Question: What is the reading of the measurement in the image?
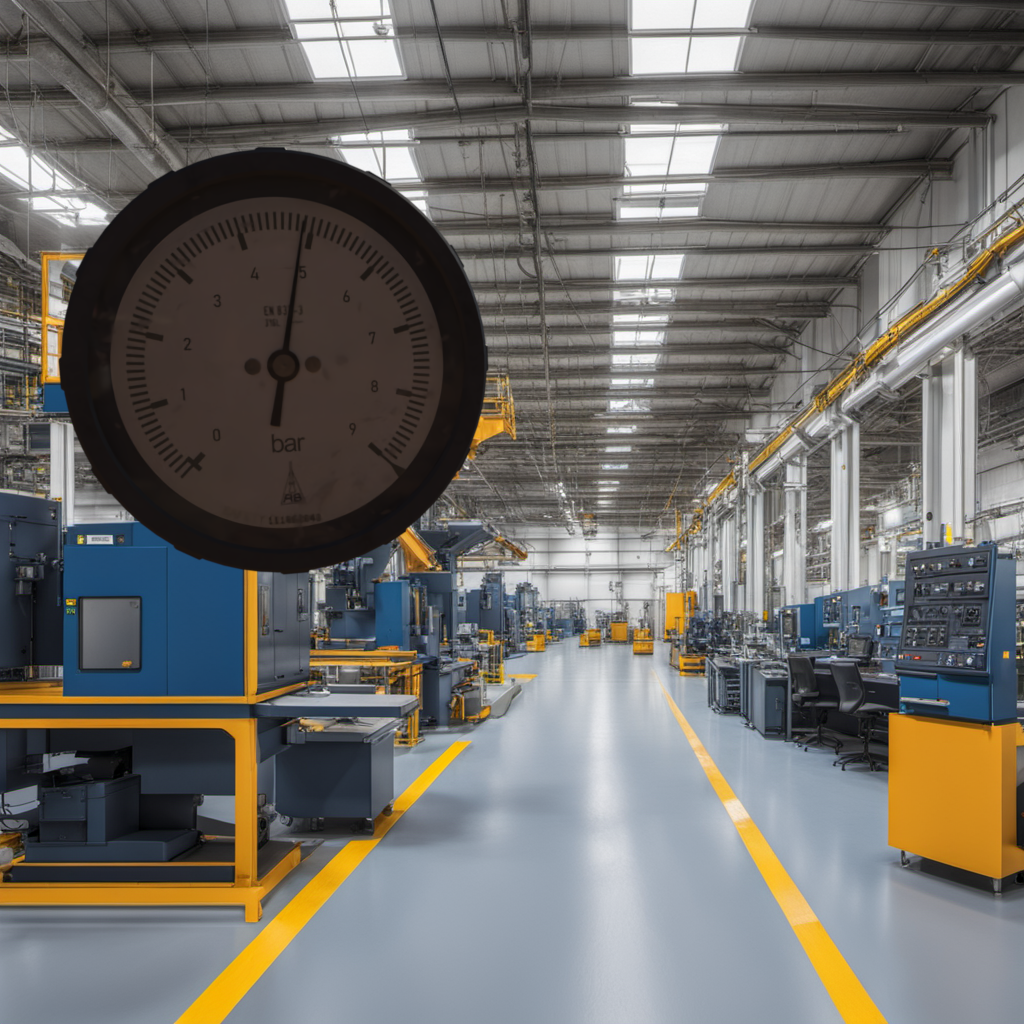
Answer: The result is 4.87
Question: What is the value range of this measurement?
Answer: The range is from 0 to 8
Question: What is the minimum and maximum value of the measurement shown in the image?
Answer: The minimum value is 0 and the maximum value is 8